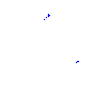
Particle: pion